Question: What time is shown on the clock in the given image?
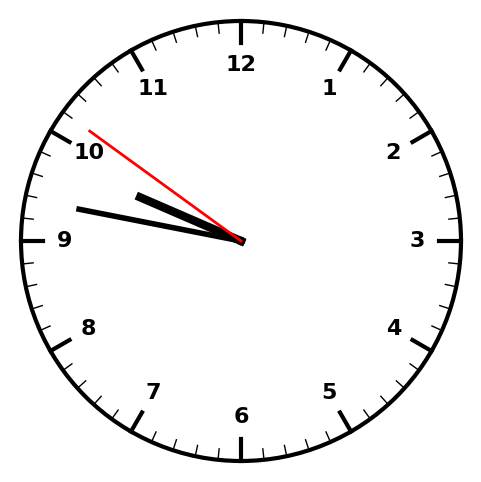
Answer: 09:46:51